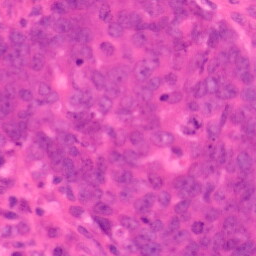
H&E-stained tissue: Colon